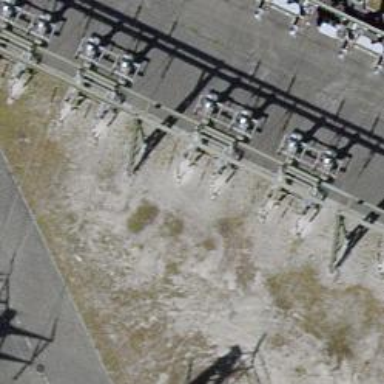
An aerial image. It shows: Power line carrying busbar.